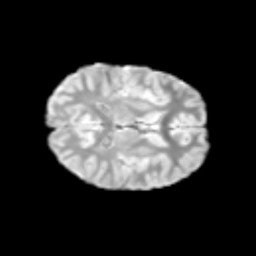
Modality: T2w
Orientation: axial
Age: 10
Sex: female
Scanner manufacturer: siemens
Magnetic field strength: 3 T
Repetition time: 3.8 s
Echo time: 0.07 s